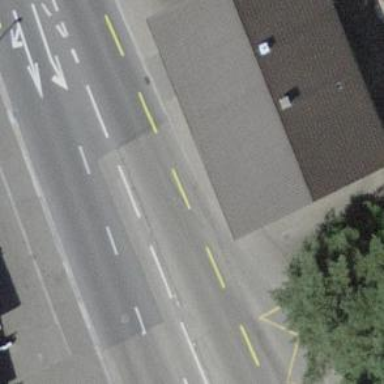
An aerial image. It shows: Primary highway with dedicated lane for cyclists.